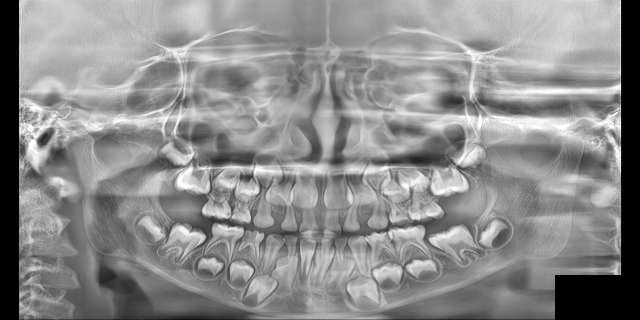
child